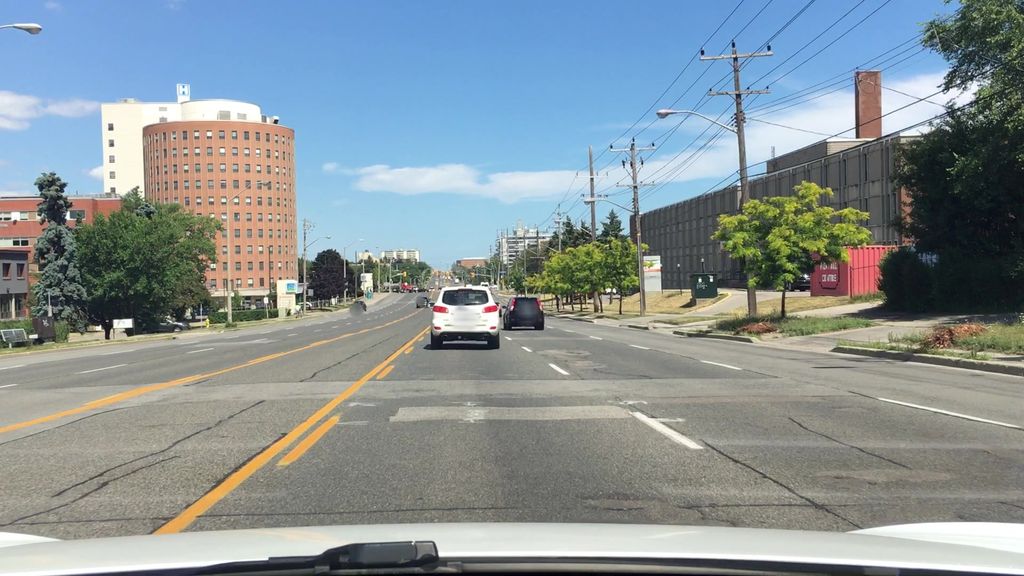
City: toronto